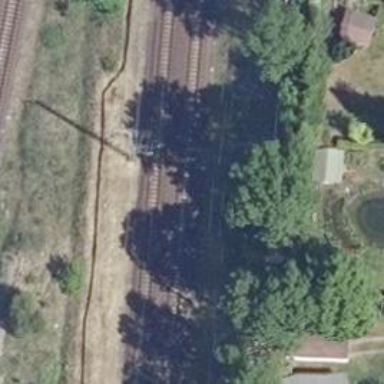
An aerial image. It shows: Railway signal.